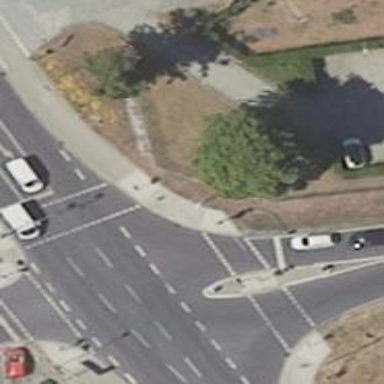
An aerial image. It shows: Path with crossing that has traffic signals and island. There is also crossing for cyclists.